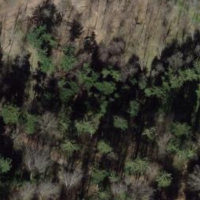
EUNIS habitat code: 41
Species observed at this site:
Allium ursinum